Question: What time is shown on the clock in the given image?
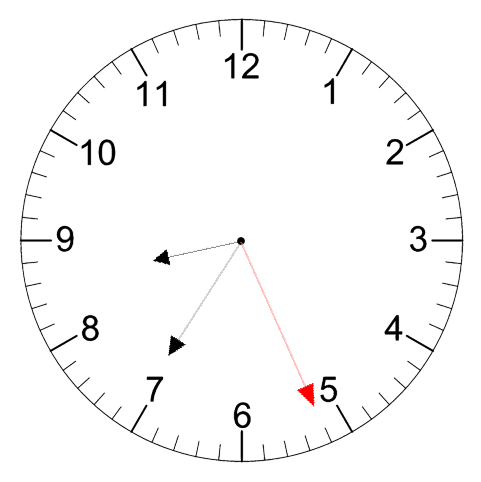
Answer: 08:35:26